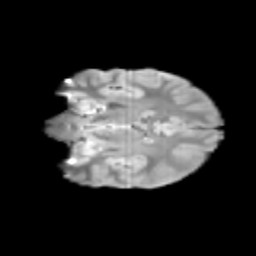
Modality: T2w
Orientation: coronal
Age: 11
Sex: female
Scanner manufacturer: siemens
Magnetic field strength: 3 T
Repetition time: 3.8 s
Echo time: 0.07 s